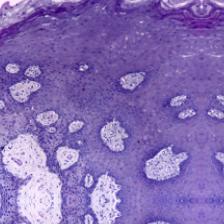
Diagnosis: Normal